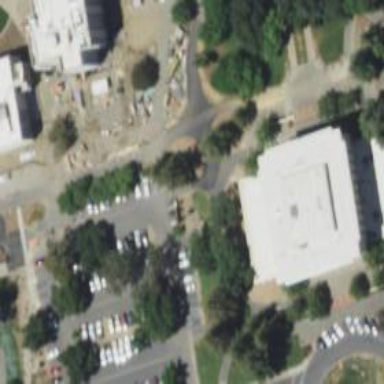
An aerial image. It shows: University building.